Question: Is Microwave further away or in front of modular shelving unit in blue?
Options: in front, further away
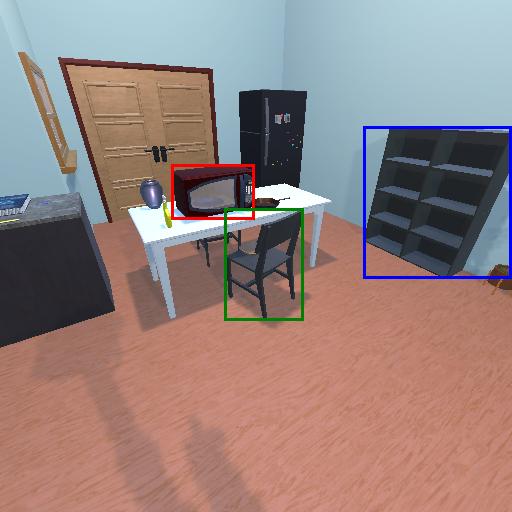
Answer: in front